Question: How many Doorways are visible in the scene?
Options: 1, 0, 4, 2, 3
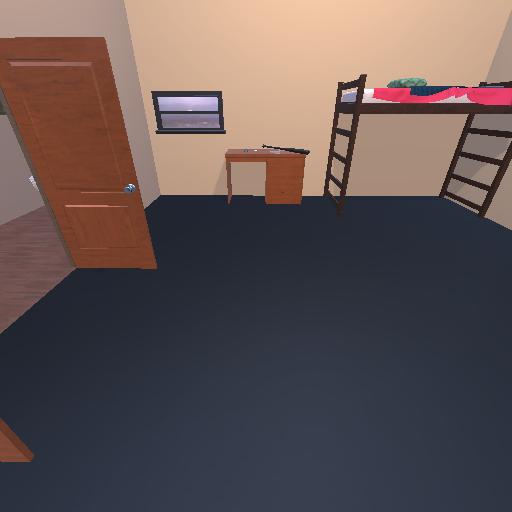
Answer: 1